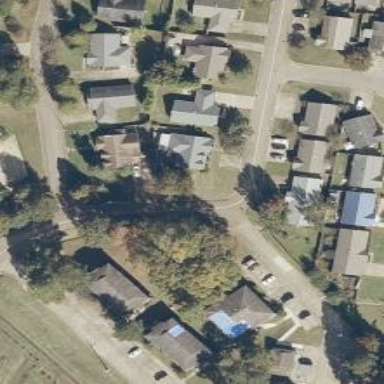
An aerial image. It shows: Driveway.